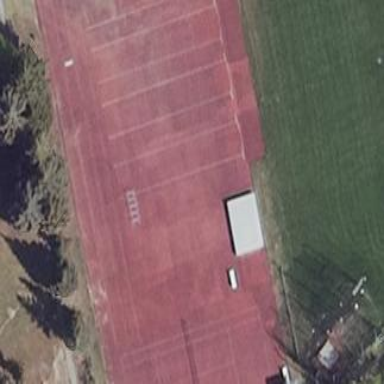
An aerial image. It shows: Athletics pitch for leisure land sports.